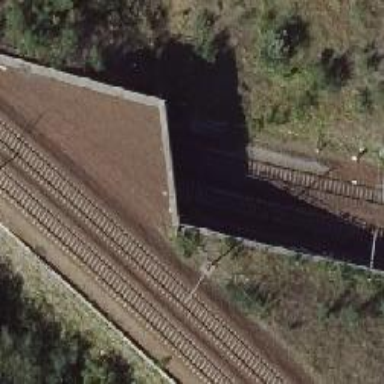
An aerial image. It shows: Railway track with contact lines for electrification.